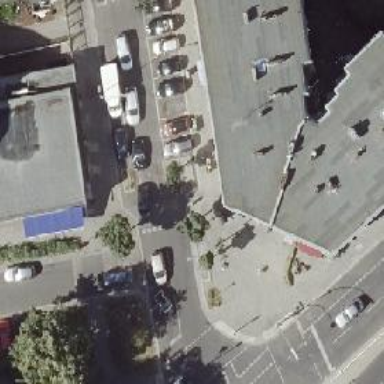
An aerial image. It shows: Supermarket.